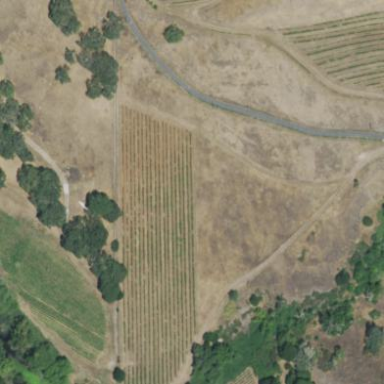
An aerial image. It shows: Vineyard with wine grapes as the main crop.